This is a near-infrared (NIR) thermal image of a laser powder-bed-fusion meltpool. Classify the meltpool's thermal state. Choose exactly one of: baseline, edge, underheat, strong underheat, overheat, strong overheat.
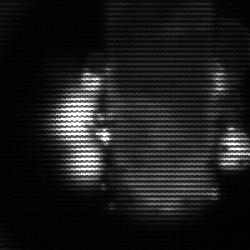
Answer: strong underheat